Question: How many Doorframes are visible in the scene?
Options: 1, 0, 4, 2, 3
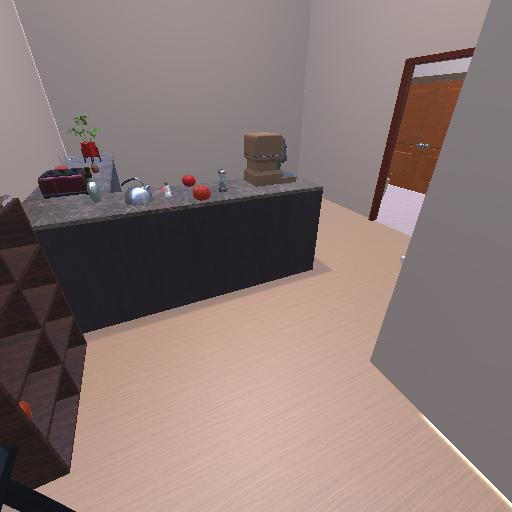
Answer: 1